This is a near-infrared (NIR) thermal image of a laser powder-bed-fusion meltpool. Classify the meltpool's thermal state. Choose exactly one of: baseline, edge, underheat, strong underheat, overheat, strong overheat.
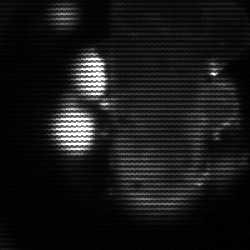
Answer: strong underheat